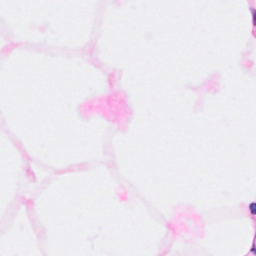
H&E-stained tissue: Breast